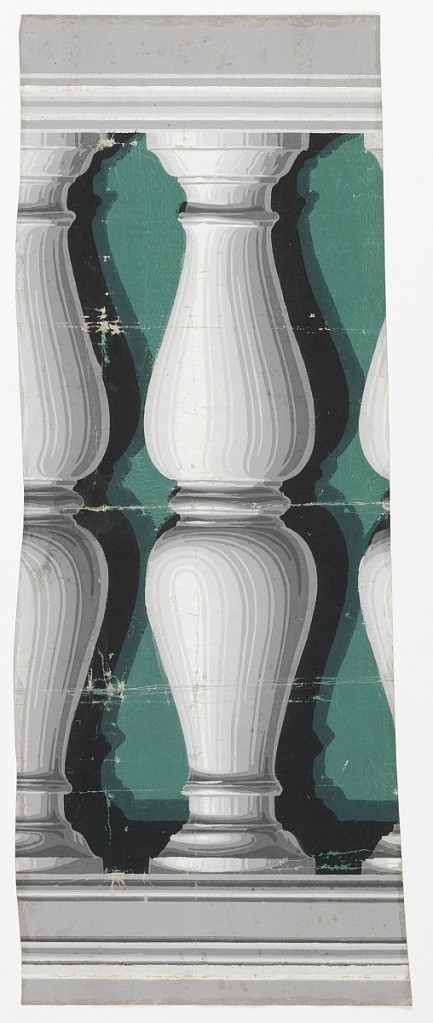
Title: Dado
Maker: Jacquemart & Bénard, France
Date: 1820–25
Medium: Block-printed on handmade paper
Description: Portion of a balustrade showing one complete baluster and portions of two others. There is a hand rail at the top and a base molding at the bottom. This balustrade design paper was used to separate two different papers in the upper and lower halls of the house at 314 Essex Street, Salem, Massachusetts. This balustrade design was also often used at the bottom of a scenic paper. Printed in grisaille and green.